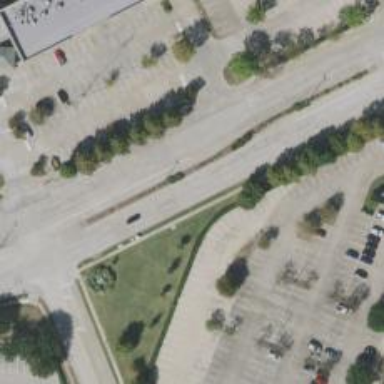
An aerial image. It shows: Secondary road with separate sidewalks.